Question: I first define some differential equations:
'''
%% Definitions
% Constants
syms L R J Ke p
% Input
syms ud uq m
% Output
syms id iq ome theta
% Derivations
syms did diq dome dtheta
%% Equations
did=(ud/L)-(R/L)*id+ome*iq;
diq=(uq/L)-(R/L)*iq-ome*id-(Ke/L)*ome;
dome = (p/J)*((3/2)*p*Ke*iq-m);
dtheta = ome;
'''
I'm trying to calculate 'R' and 'L' now. The input and output variables come from simulink:
'''
idvalues = DQ_OUT.signals.values(:,1);
iqvalues = DQ_OUT.signals.values(:,2);
udvalues = UIdq.signals.values(:,1);
uqvalues = UIdq.signals.values(:,2);
% ... define some position in these arrays ...
% Define values for symbolic variables
id=idvalues(position);
ud=udvalues(position);
iq=iqvalues(position);
ome=iqvalues(position);
'''
These are double. I then 'eval' the first equation:
'''
eval(did)
'''
And I get this crap:
'''
ans =
6002386699416615/(18014398509481984*L) - (846927175344863*R)/(1125899906842624*L) + 41682683874<PHONE>4740992
'''
I was thinking that mathematics calculator like matlab won't bother you with variable types, but what I see here is definitely variable type problem - the actual values are less than 1:

Specifically:
'''
id = 0.7522
ud = 0.3332
iq = 0.6803
ome = 0.6803
'''
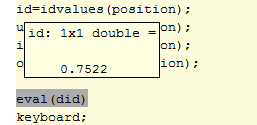
Answer: When doing symbolic calculations, Matlab uses rational numbers for small decimals. This prevents floating point numerical issues and keeps the results exact. However as you found, it makes the results harder to read.
Matlab also has a 'vpa' (variable precision arithmetic) function, which is capable of keeping up to 2^(29)+1 digits (apparently) in calculations, which means Matlab doesn't need to stick to rational functions in order to maintain exact results.
Before viewing the output of a symbolic calculation, use 'vpa' to convert rational numbers with large numerators/denominators to decimal expansions, by using, in your case, 'vpa(eval(did))'.
For example, defining
'''
syms a
b=0.75221
'''
then 'a*b' gives
'''
>> a*b
ans =
(75221*a)/100000
'''
but 'vpa(a*b)' gives
'''
>> vpa(a*b)
ans =
0.75221*a
'''